Question: I have UINavigationItem and I want to add UISearchBar to it. Here's how I'm doing that:
'''
let searchBar = UISearchBar(frame: CGRectMake(0, 0, self.navigationController!.navigationBar.bounds.width, self.navigationController!.navigationBar.bounds.height))
//searchBar.sizeToFit()
searchBar.showsCancelButton = true
let barWrapper = UIView(frame: searchBar.frame)
barWrapper.addSubview(searchBar)
self.navigationItem.titleView = barWrapper
'''
Here's result:
What's wrong here?
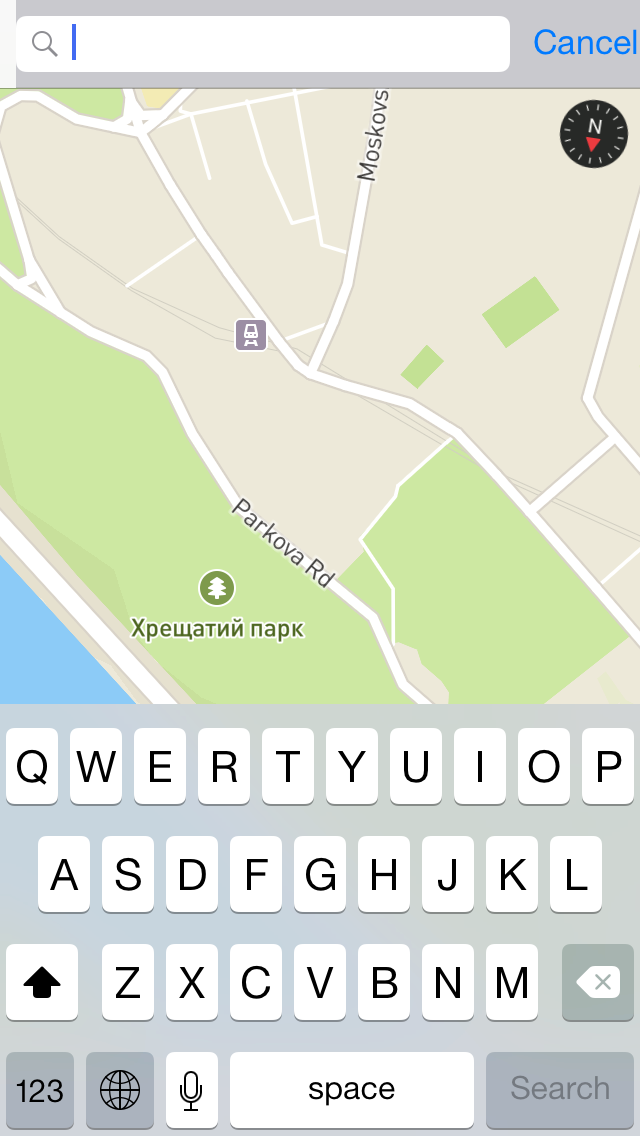
Answer: sizeToFit() will make the UIScrollView just big enough to fit its subviews.
You need to size it to fit the navigation bar to get rid of the gaps.
If you're not using the nav bar for navigation, try just putting the search bar directly in your view. You'll have full control over the frame that way.